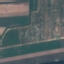
Land use / land cover class: AnnualCrop